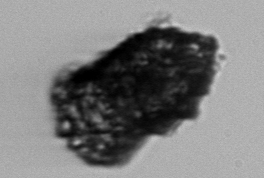
Label: Tintinnopsis